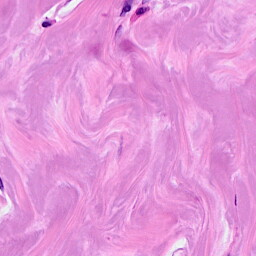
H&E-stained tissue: Breast